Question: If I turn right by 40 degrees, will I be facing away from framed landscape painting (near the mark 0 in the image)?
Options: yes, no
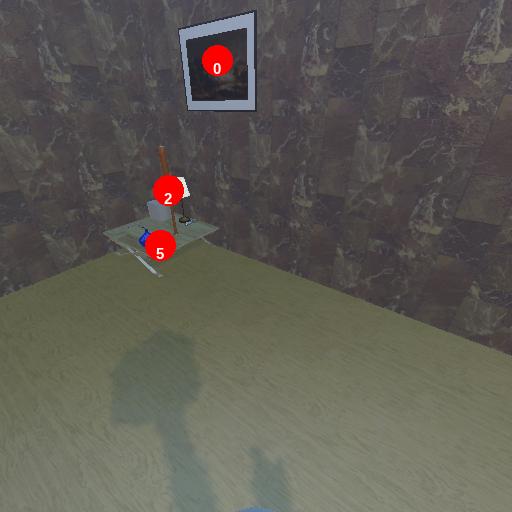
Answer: yes